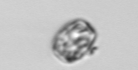
Label: Thalassiosira